I will show an image sequence of human cooking. I have annotated the images with numbered circles. Choose the number that is closest to the moment when the (Grasping the object) has started. You are a five-time world champion in this game. Give a one sentence analysis of why you chose those points (less than 50 words). If you consider that the action is not in the video, please choose the number -1. Provide your answer at the end in a json file of this format: {"points": []}
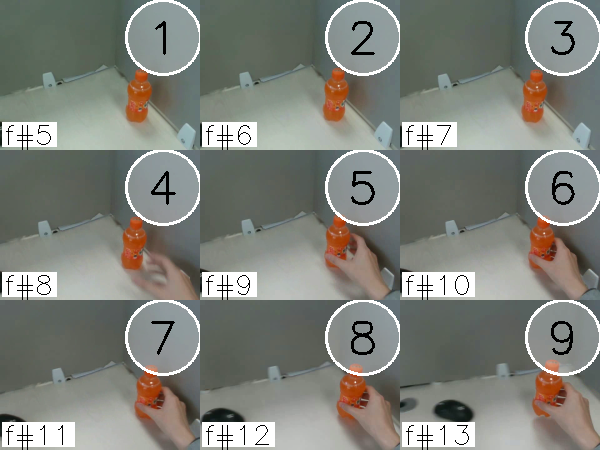
Frame 6 shows the clearest moment of hand-object contact.
{"points": [6]}